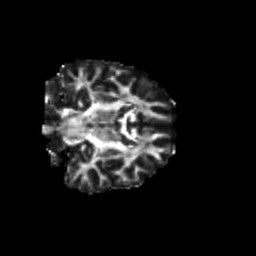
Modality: FA
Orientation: coronal
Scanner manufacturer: siemens
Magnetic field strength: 3 T
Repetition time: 9.2 s
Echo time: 0.084 s